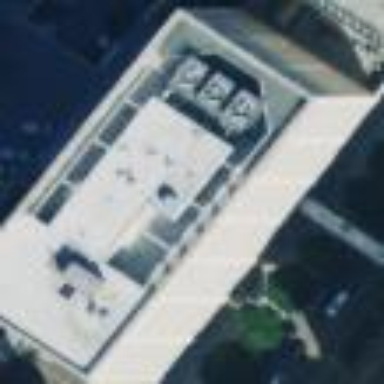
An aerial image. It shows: Hospital building.